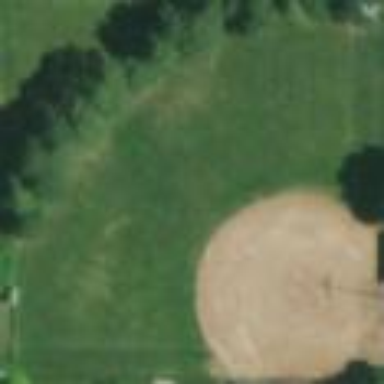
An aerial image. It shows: Baseball pitch for leisure land.